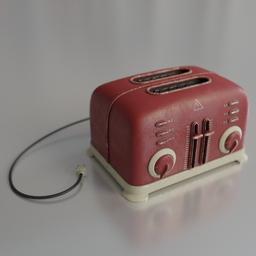
Label: appliances